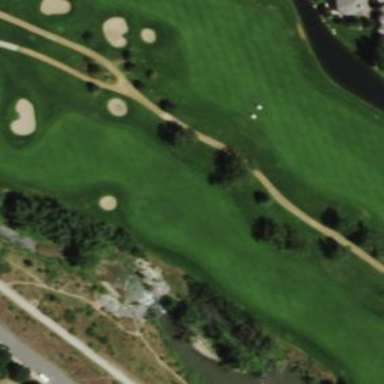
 specifically fairway. This recreational ground features neatly mown grass."